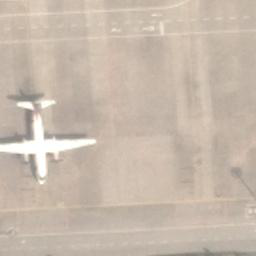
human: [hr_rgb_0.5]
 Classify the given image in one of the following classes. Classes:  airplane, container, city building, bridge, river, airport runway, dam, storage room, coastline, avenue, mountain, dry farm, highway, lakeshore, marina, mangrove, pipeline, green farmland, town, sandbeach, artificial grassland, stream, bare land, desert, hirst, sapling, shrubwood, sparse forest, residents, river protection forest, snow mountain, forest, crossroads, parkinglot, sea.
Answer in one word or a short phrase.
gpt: airplane